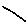
Label: line